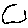
Label: hexagon